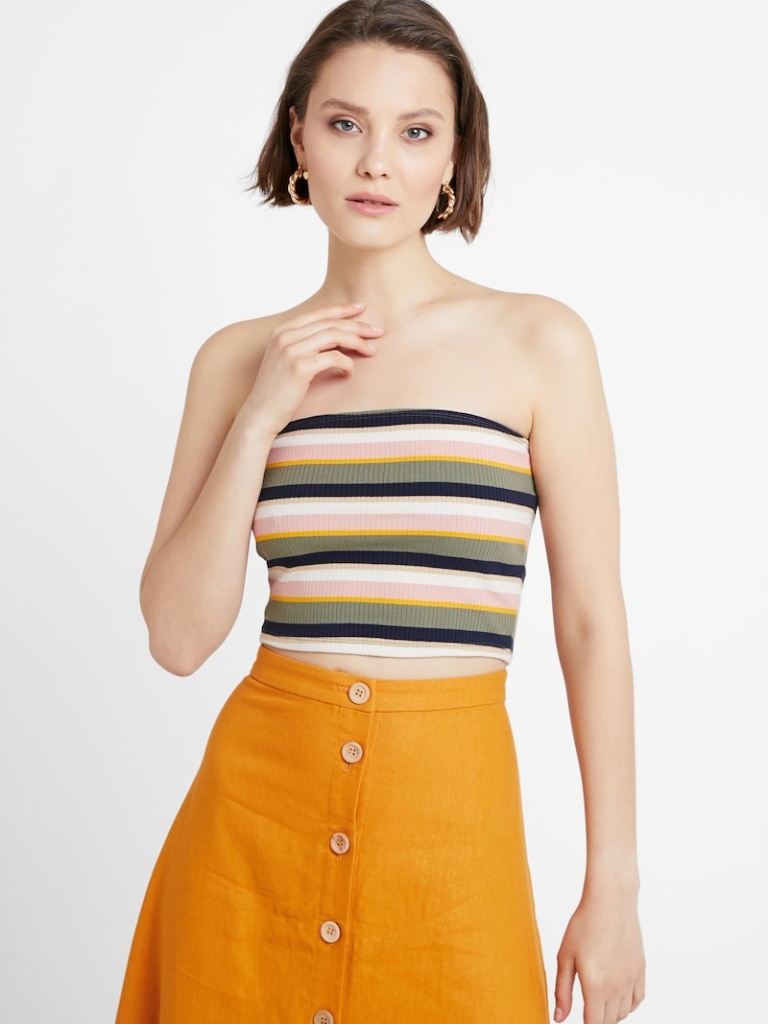
knit tight sleeveless cropped length Fully Tucked in strapless tube